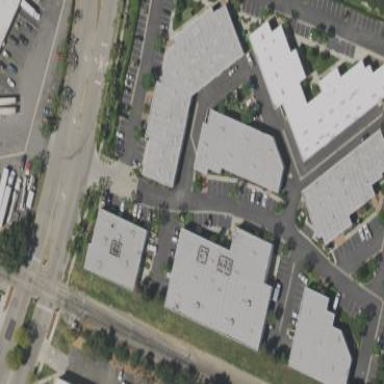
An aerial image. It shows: Warehouse.